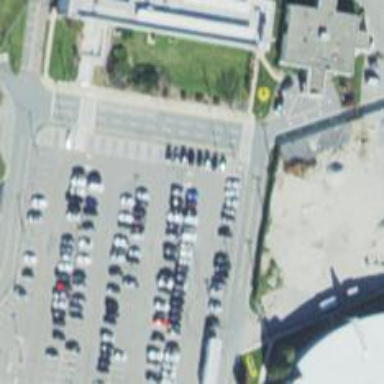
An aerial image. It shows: Parking space is available.